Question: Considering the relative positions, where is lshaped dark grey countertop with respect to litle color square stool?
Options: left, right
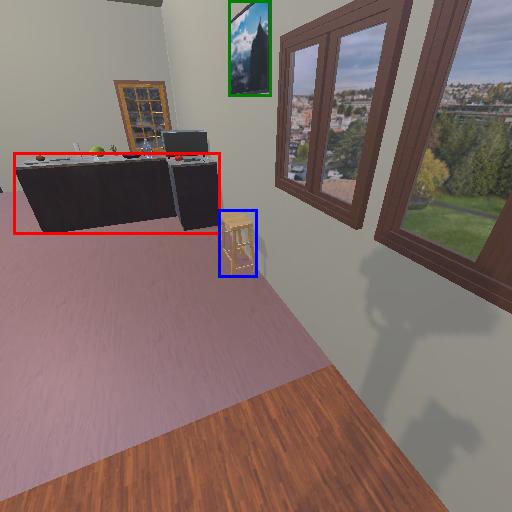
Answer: left